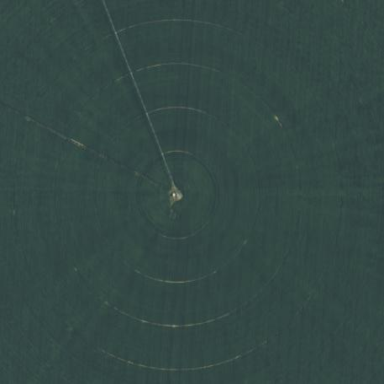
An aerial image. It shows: Farmland with pivot irrigation system.